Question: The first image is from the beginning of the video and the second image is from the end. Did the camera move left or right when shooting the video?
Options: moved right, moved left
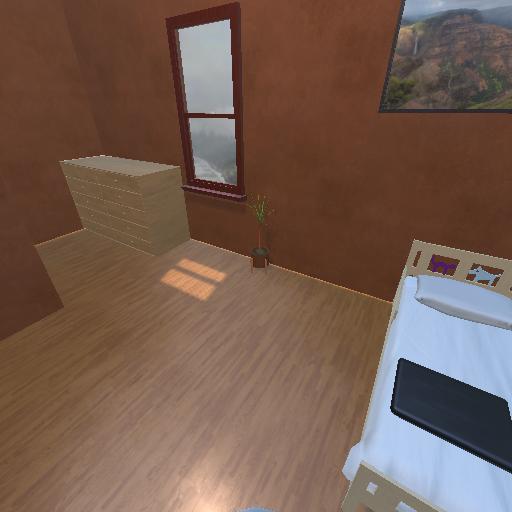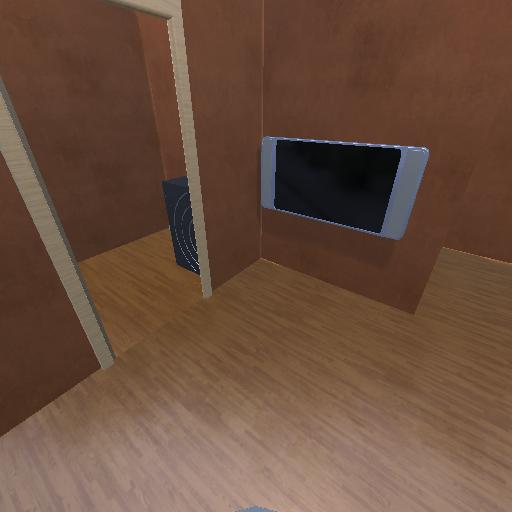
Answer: moved right